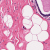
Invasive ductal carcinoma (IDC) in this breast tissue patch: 0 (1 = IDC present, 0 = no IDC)